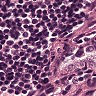
Metastatic tissue present: yes